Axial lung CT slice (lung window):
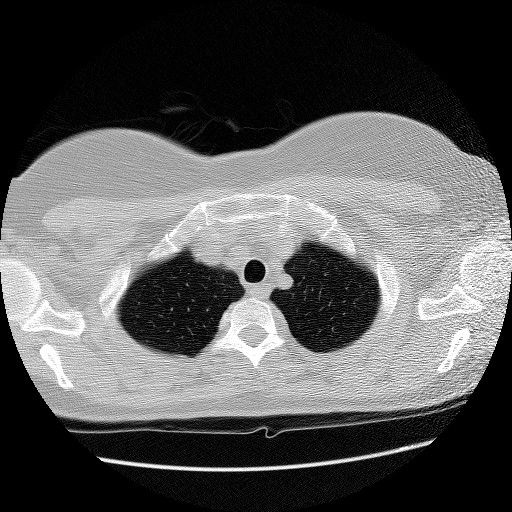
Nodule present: no